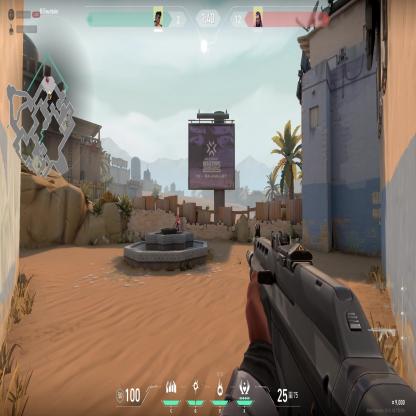
Label: enemy